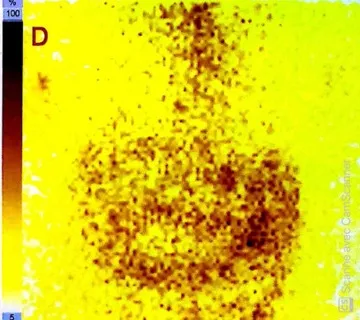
a post-treatment 131I whole body scan showed no uptake by any part of the body.
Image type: radiology (ct)